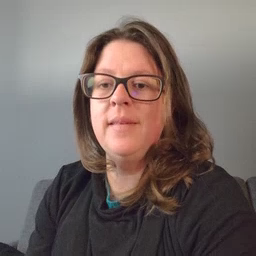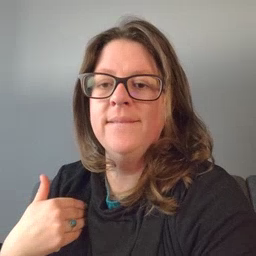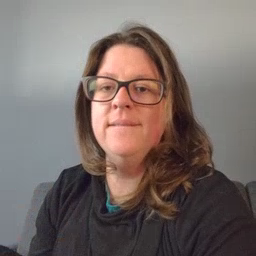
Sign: have